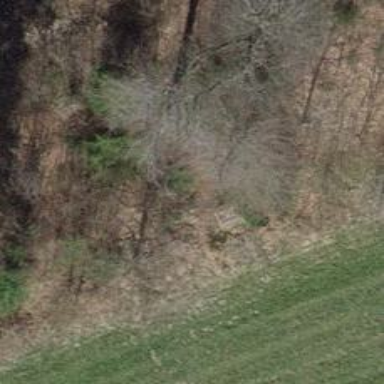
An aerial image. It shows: Hunting stand.